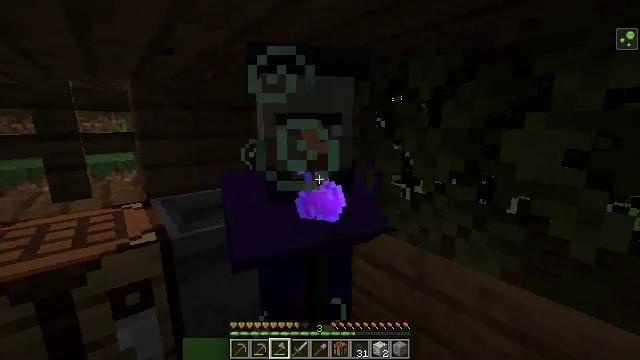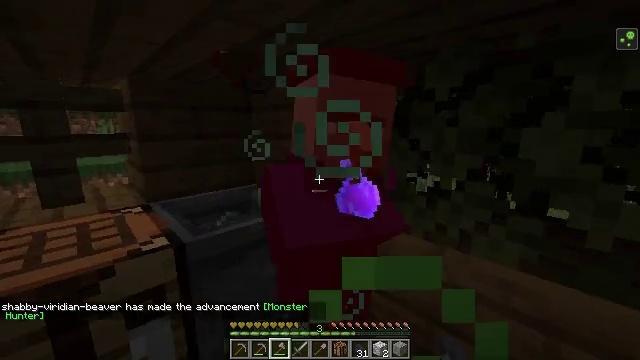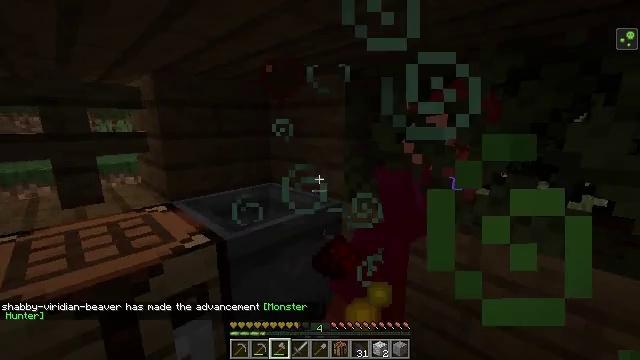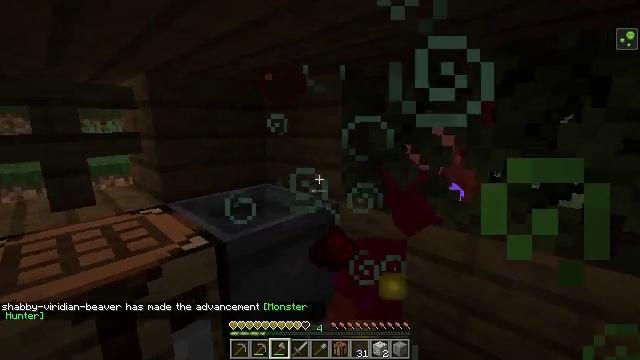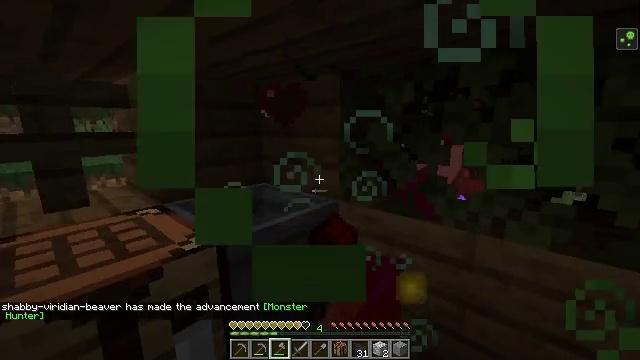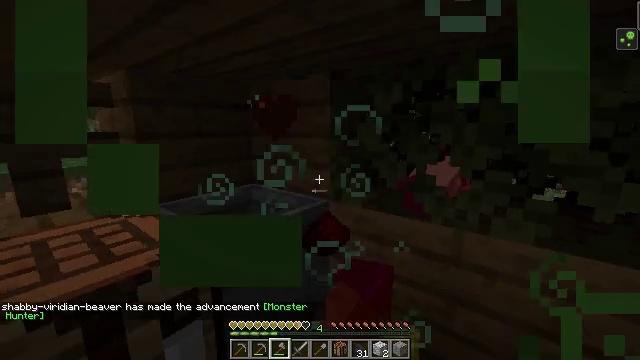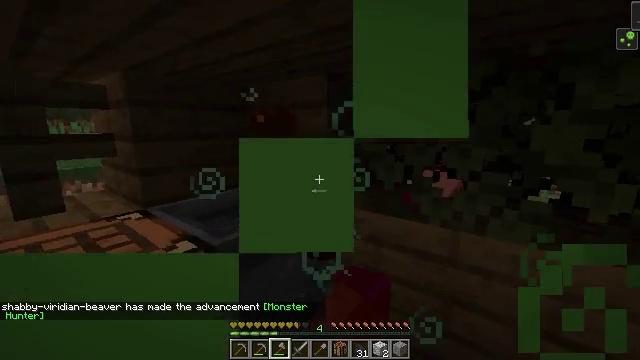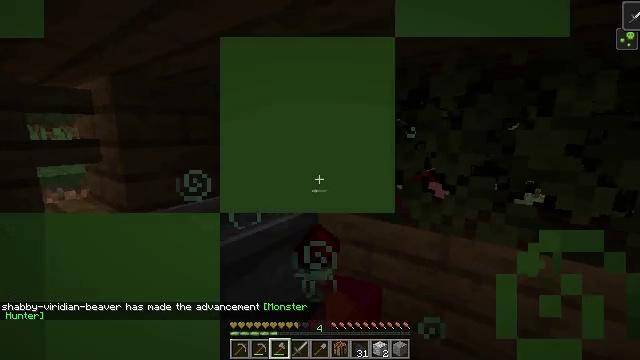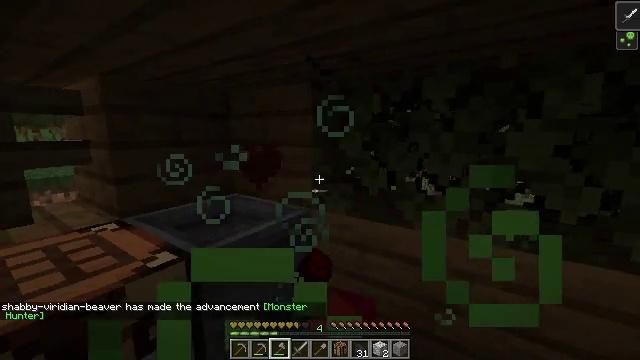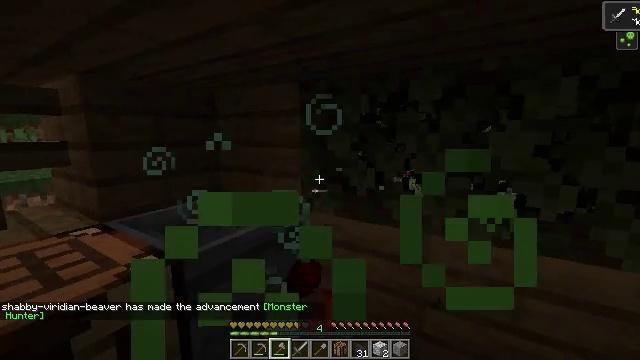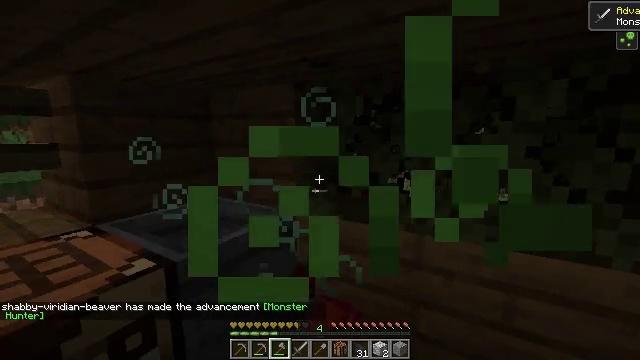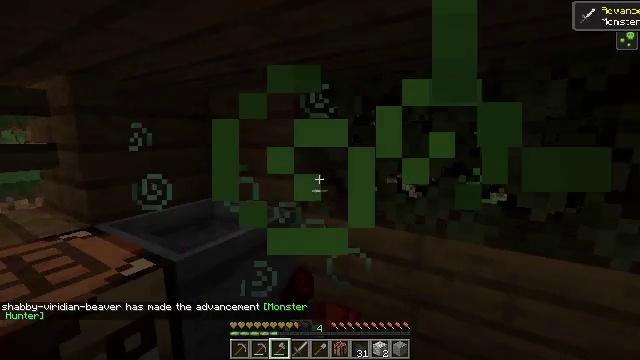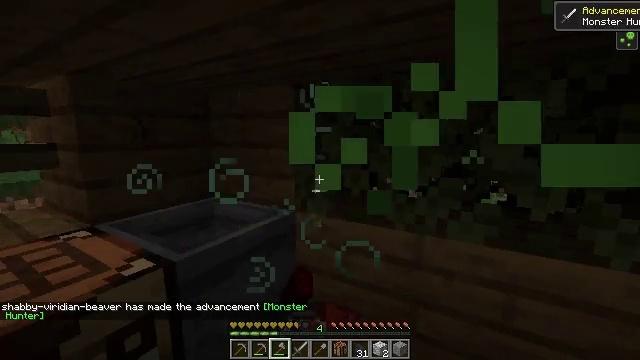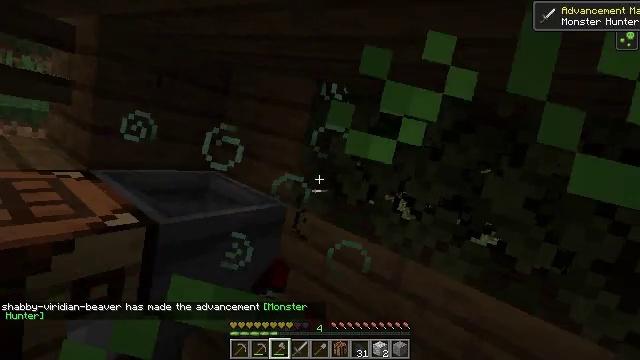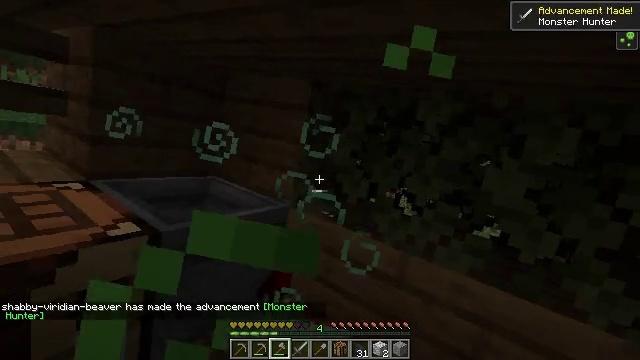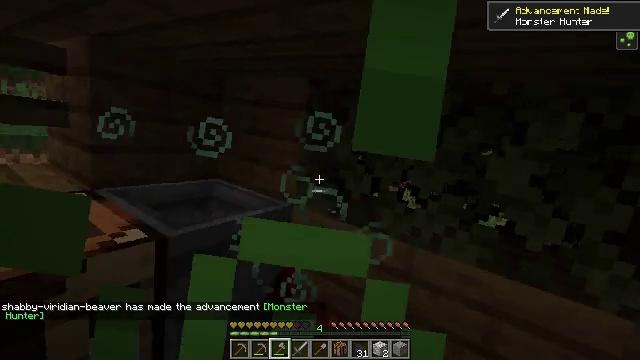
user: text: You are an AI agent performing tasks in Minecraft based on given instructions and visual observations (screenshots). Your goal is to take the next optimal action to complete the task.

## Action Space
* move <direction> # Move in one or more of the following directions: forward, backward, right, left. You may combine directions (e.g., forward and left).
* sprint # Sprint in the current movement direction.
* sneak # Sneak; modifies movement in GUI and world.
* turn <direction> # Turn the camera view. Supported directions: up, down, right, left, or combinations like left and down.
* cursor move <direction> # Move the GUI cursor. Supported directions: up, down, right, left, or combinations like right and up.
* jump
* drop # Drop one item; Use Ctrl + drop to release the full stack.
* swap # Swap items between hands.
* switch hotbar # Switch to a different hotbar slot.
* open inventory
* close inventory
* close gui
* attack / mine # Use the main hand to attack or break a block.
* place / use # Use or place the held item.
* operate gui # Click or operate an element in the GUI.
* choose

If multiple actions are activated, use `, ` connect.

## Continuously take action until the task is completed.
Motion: motion action
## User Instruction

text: Break the potted red mushroom pot.
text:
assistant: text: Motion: move left, turn right, attack / mine
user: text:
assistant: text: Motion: turn right, attack / mine
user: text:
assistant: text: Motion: turn right, attack / mine
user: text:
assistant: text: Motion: turn right, attack / mine
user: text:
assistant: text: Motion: turn right, attack / mine
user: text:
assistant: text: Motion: attack / mine
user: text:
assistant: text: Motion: turn right and up, attack / mine
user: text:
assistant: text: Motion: turn right, attack / mine
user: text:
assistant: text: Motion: turn right, attack / mine
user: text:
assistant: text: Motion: turn right, attack / mine
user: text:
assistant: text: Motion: attack / mine
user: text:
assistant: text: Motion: attack / mine
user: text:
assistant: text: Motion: attack / mine
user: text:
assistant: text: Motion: attack / mine
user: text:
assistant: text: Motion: no_op
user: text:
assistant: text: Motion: move back, turn left and down
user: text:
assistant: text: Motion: move back, turn down
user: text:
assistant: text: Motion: move back, turn down
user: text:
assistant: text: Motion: turn down
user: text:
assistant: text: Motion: turn right and down
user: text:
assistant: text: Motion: no_op
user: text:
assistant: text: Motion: no_op
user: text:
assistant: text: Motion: no_op
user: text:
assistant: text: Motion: move forward
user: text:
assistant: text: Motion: move forward, turn right and down
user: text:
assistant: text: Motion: move forward, turn down
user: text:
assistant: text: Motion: turn down
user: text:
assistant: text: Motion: turn down
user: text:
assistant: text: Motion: turn down
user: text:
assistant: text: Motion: turn down